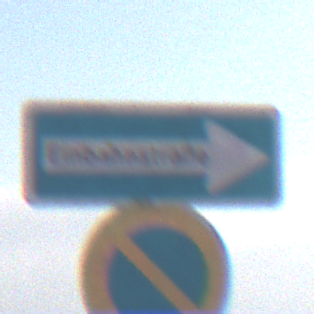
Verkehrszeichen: EinbahnstrasseRechtsweisend
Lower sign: EingeschraenktesHalteverbot
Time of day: Midday
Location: Outdoor (Nature)
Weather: PartlyCloudy
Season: NotSpecified
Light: Natural